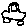
Label: car